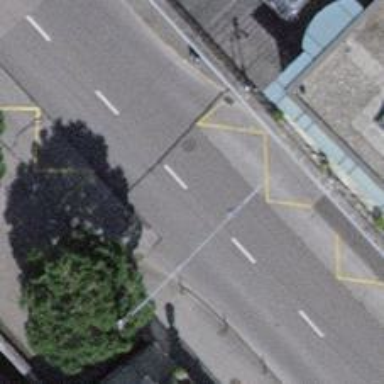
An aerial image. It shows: Trolleybus stop position for public transport.